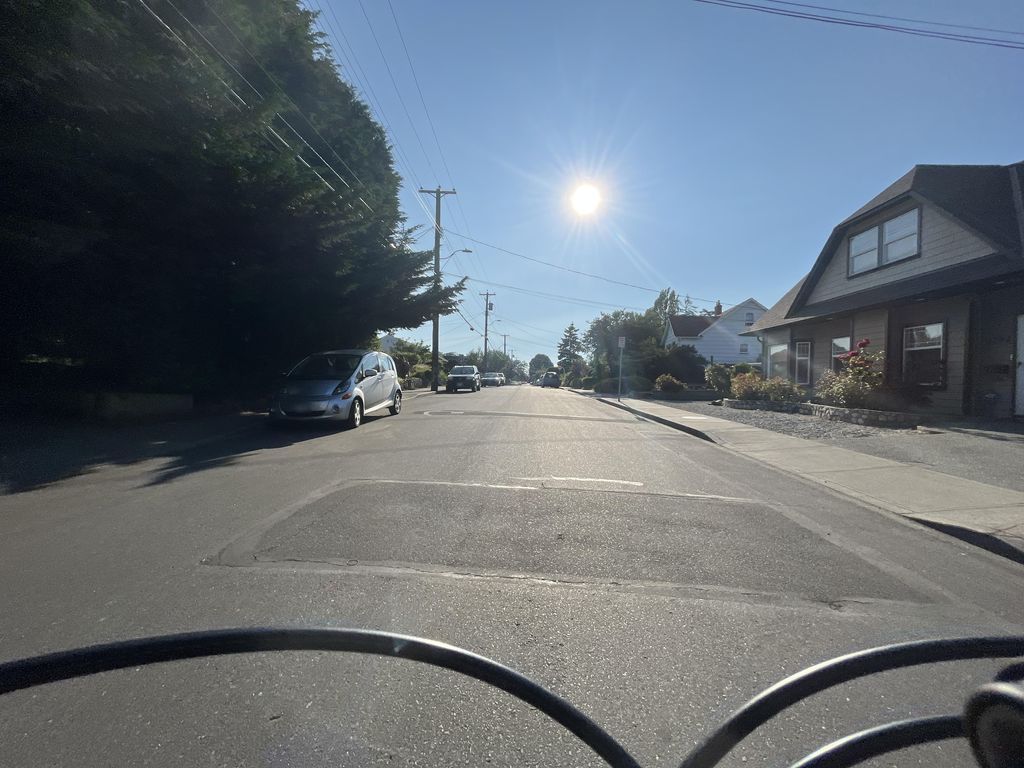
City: victoria